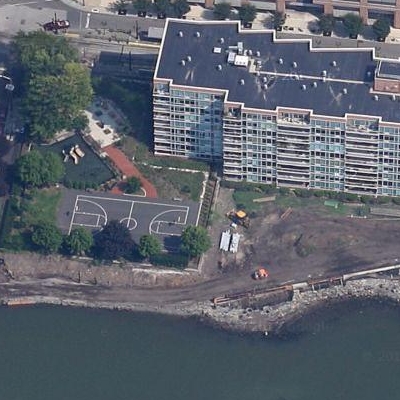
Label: Industry